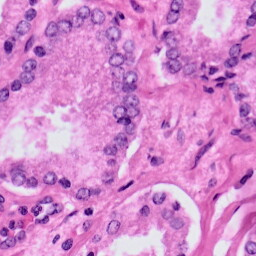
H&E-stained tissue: Prostate